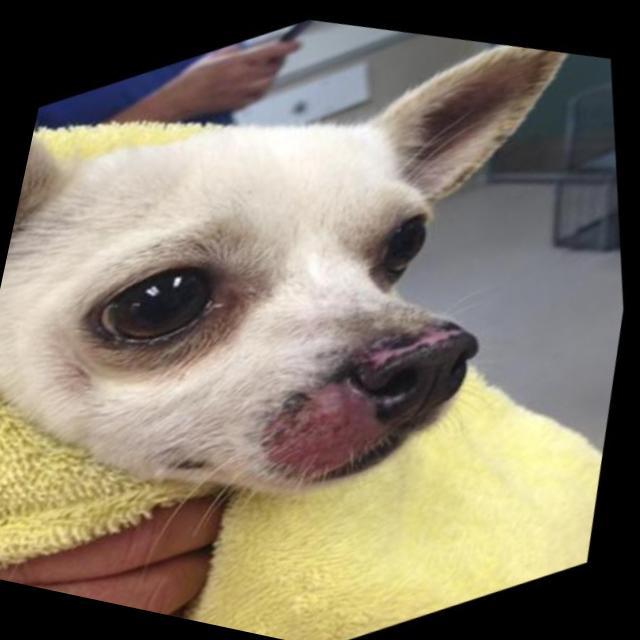
Canine ringworm (Dermatophytosis) — fungal infection caused by Microsporum or Trichophyton. Presents with circular alopecia, scaling, crusting, and broken hairs.